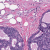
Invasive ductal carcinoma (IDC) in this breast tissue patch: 1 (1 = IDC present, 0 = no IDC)